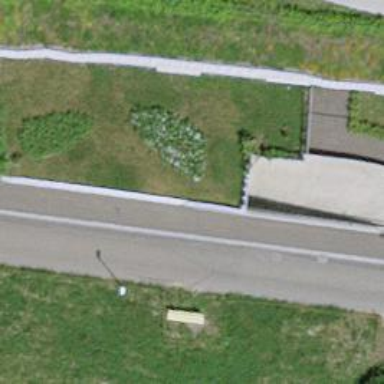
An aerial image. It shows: Bench.